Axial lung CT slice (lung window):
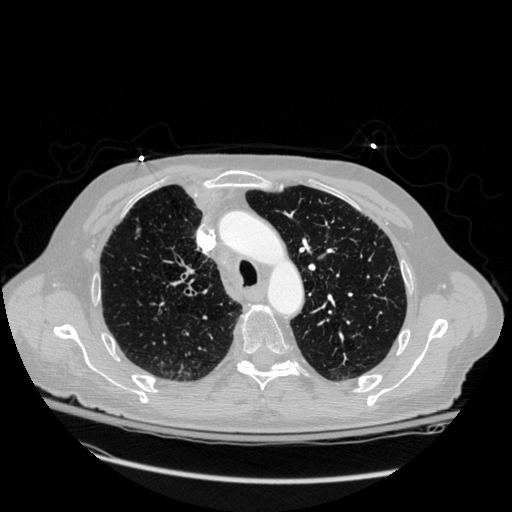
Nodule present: no